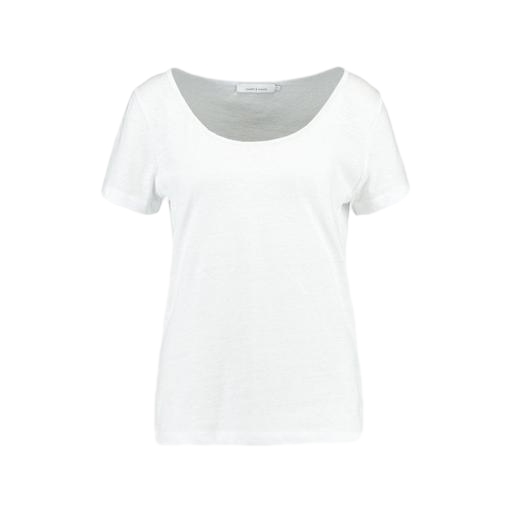
white pima t-shirt only macy, white scoop-neck jersey tee, white petite boat-neck t-shirt only macy, white background